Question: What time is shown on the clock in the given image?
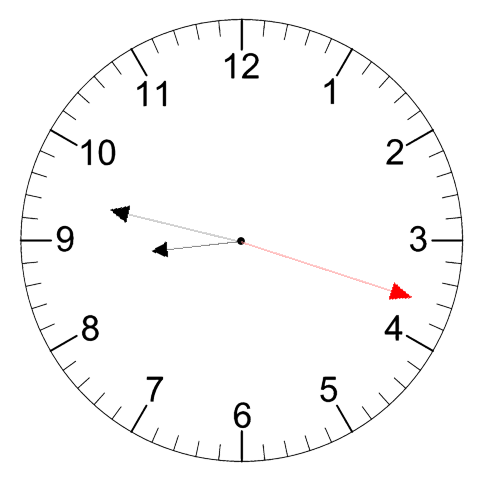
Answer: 08:47:18